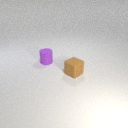
small brown rubber cube to the right of small purple rubber cylinder